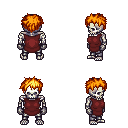
a pixel art fantasy rpg character, male body template, skeleton, maroon tunic, metal pants, light blonde bedhead hairstyle, metal gloves, four views (front, back, left, right), 2x2 character sprite sheet, small pixel art, hard edges, no anti-aliasing